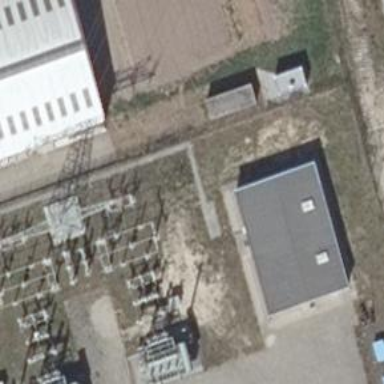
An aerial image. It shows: Power line with three cables.